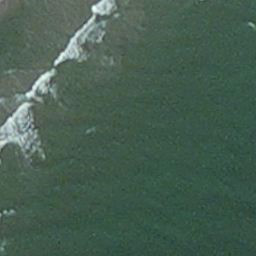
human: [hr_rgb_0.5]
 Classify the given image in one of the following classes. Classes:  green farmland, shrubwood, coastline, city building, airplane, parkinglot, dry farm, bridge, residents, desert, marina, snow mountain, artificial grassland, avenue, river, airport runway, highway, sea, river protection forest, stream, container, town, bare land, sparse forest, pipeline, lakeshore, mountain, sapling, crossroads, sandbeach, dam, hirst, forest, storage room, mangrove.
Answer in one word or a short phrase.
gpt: coastline